Interaction volume radius: 5 \u00c5
Interaction volume height: 25 \u00c5
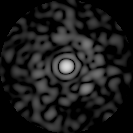
Disorder parameter: 0.8585